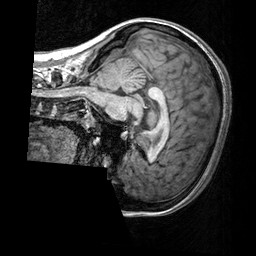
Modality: T1w
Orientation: sagittal
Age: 27
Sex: female
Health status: healthy
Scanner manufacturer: siemens
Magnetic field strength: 3 T
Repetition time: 2.3 s
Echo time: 0.00303 s